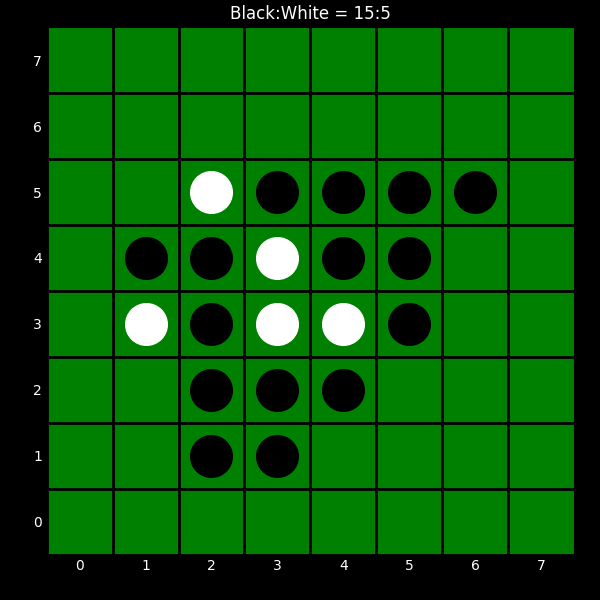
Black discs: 15
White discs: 5